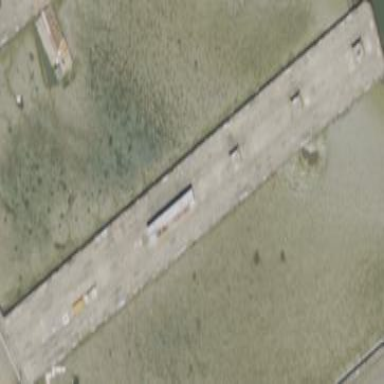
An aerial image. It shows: Concrete military pier.